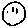
Label: circle